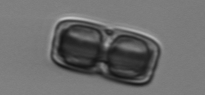
Label: Ephemera